Question: It is required to place a number of queens so that there is a queen in each row and column. Find the number of different placements of queens that satisfy the constraint that queens cannot attack each other. At the same time, the newly placed queen cannot be eaten by the existing knight, but there is no need to consider whether the knight will be attacked by the queen.
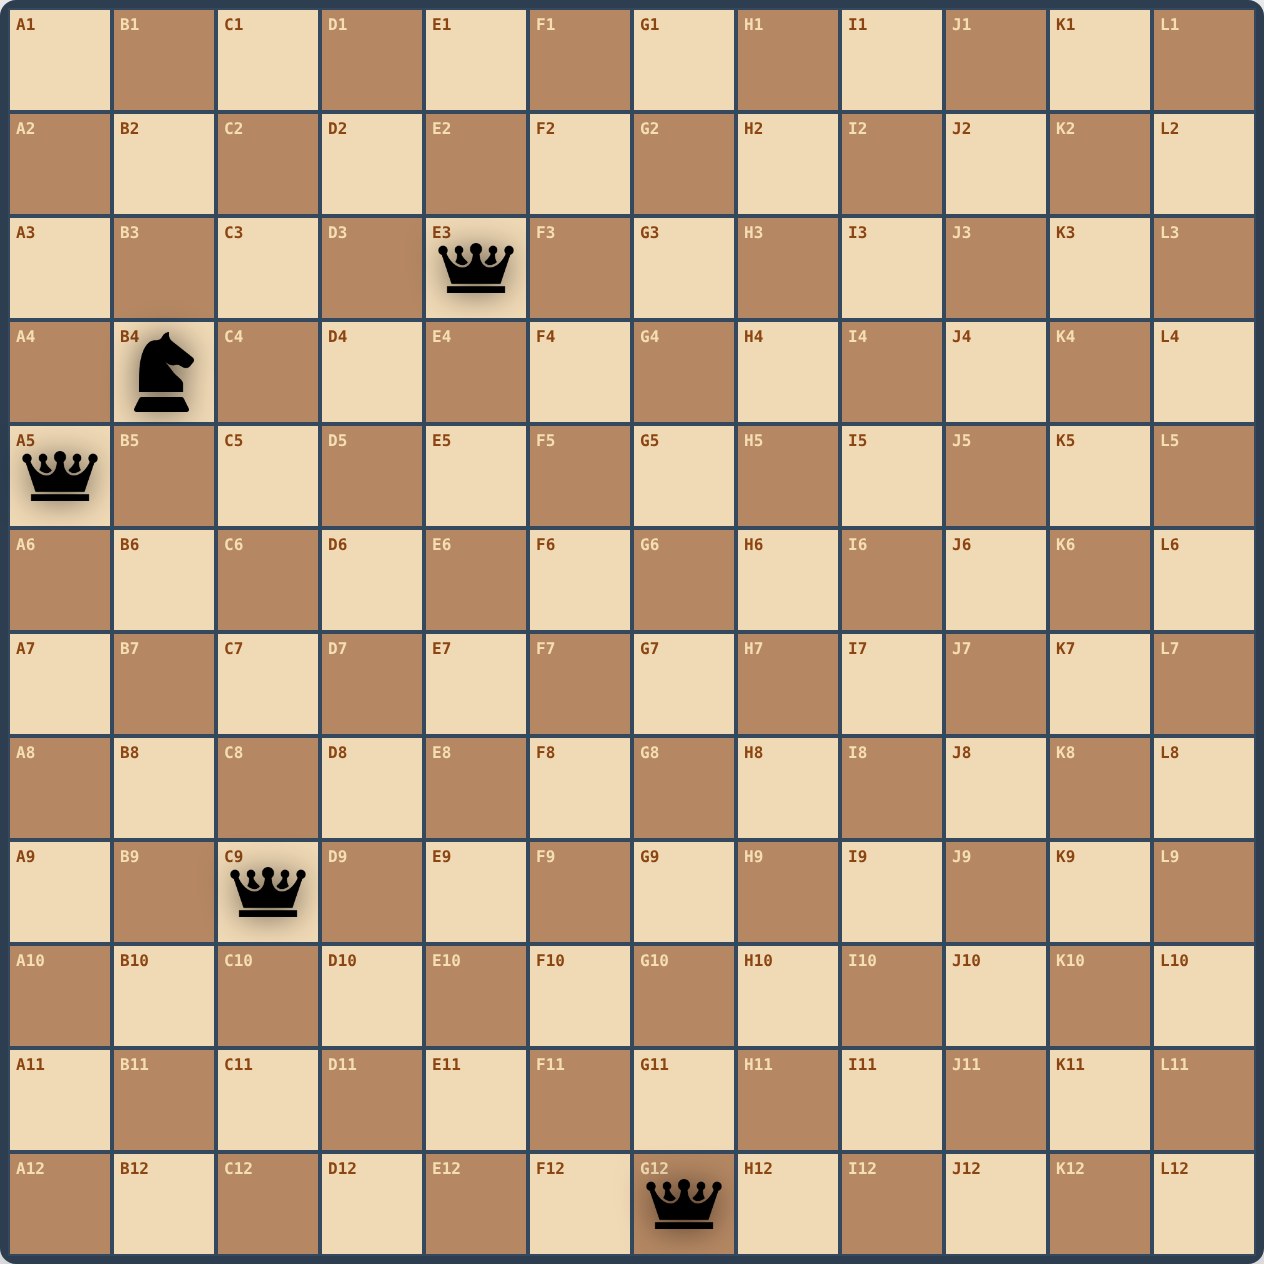
Answer: 5